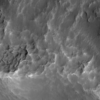
Label: not_dusty